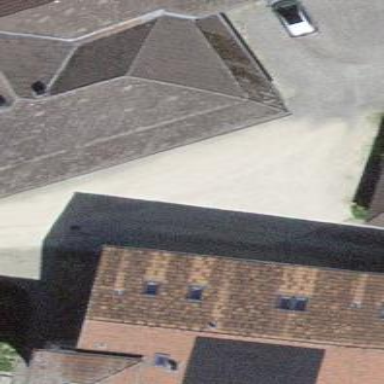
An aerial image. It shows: Residential building.